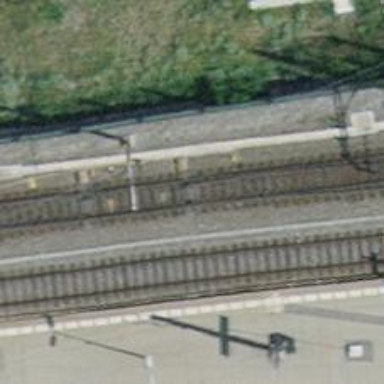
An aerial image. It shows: Single railway track with electrification through contact line.